Question: I currently have a relatively simple OpsWorks MEAN stack configuration, consisting of two layers.
One layer is the Node.js App Server layer, and the other layer is a Custom MongoDB layer. (As a side note, I hope one day Amazon will provide a Mongo store for OpsWorks, but until then, I had to create my own custom layer.)
I really like the way everything works, with the exception that when I deploy my Applications as shown above, the Deployment defaults to deploying to my Custom MongoDB layer as well:

Other than remembering to uncheck the boxes just before I click 'Deploy', I can't seem to find any way to specify, in the Deployment, Application, Layer, or Stack configuration, that I don't ever want my Application deployed to my Custom layer.
That's possibly not a huge deal for my MongoDB layer specifically, but it doesn't seem to make sense to have the application code over there in general, and I can most certainly envision application-specific custom chef configuration that I definitely don't want applied to my DB layer.
Can anyone point me at a configuration option or other mechanism for excluding deployment to a custom OpsWorks layer?
Thanks!
-- Tim
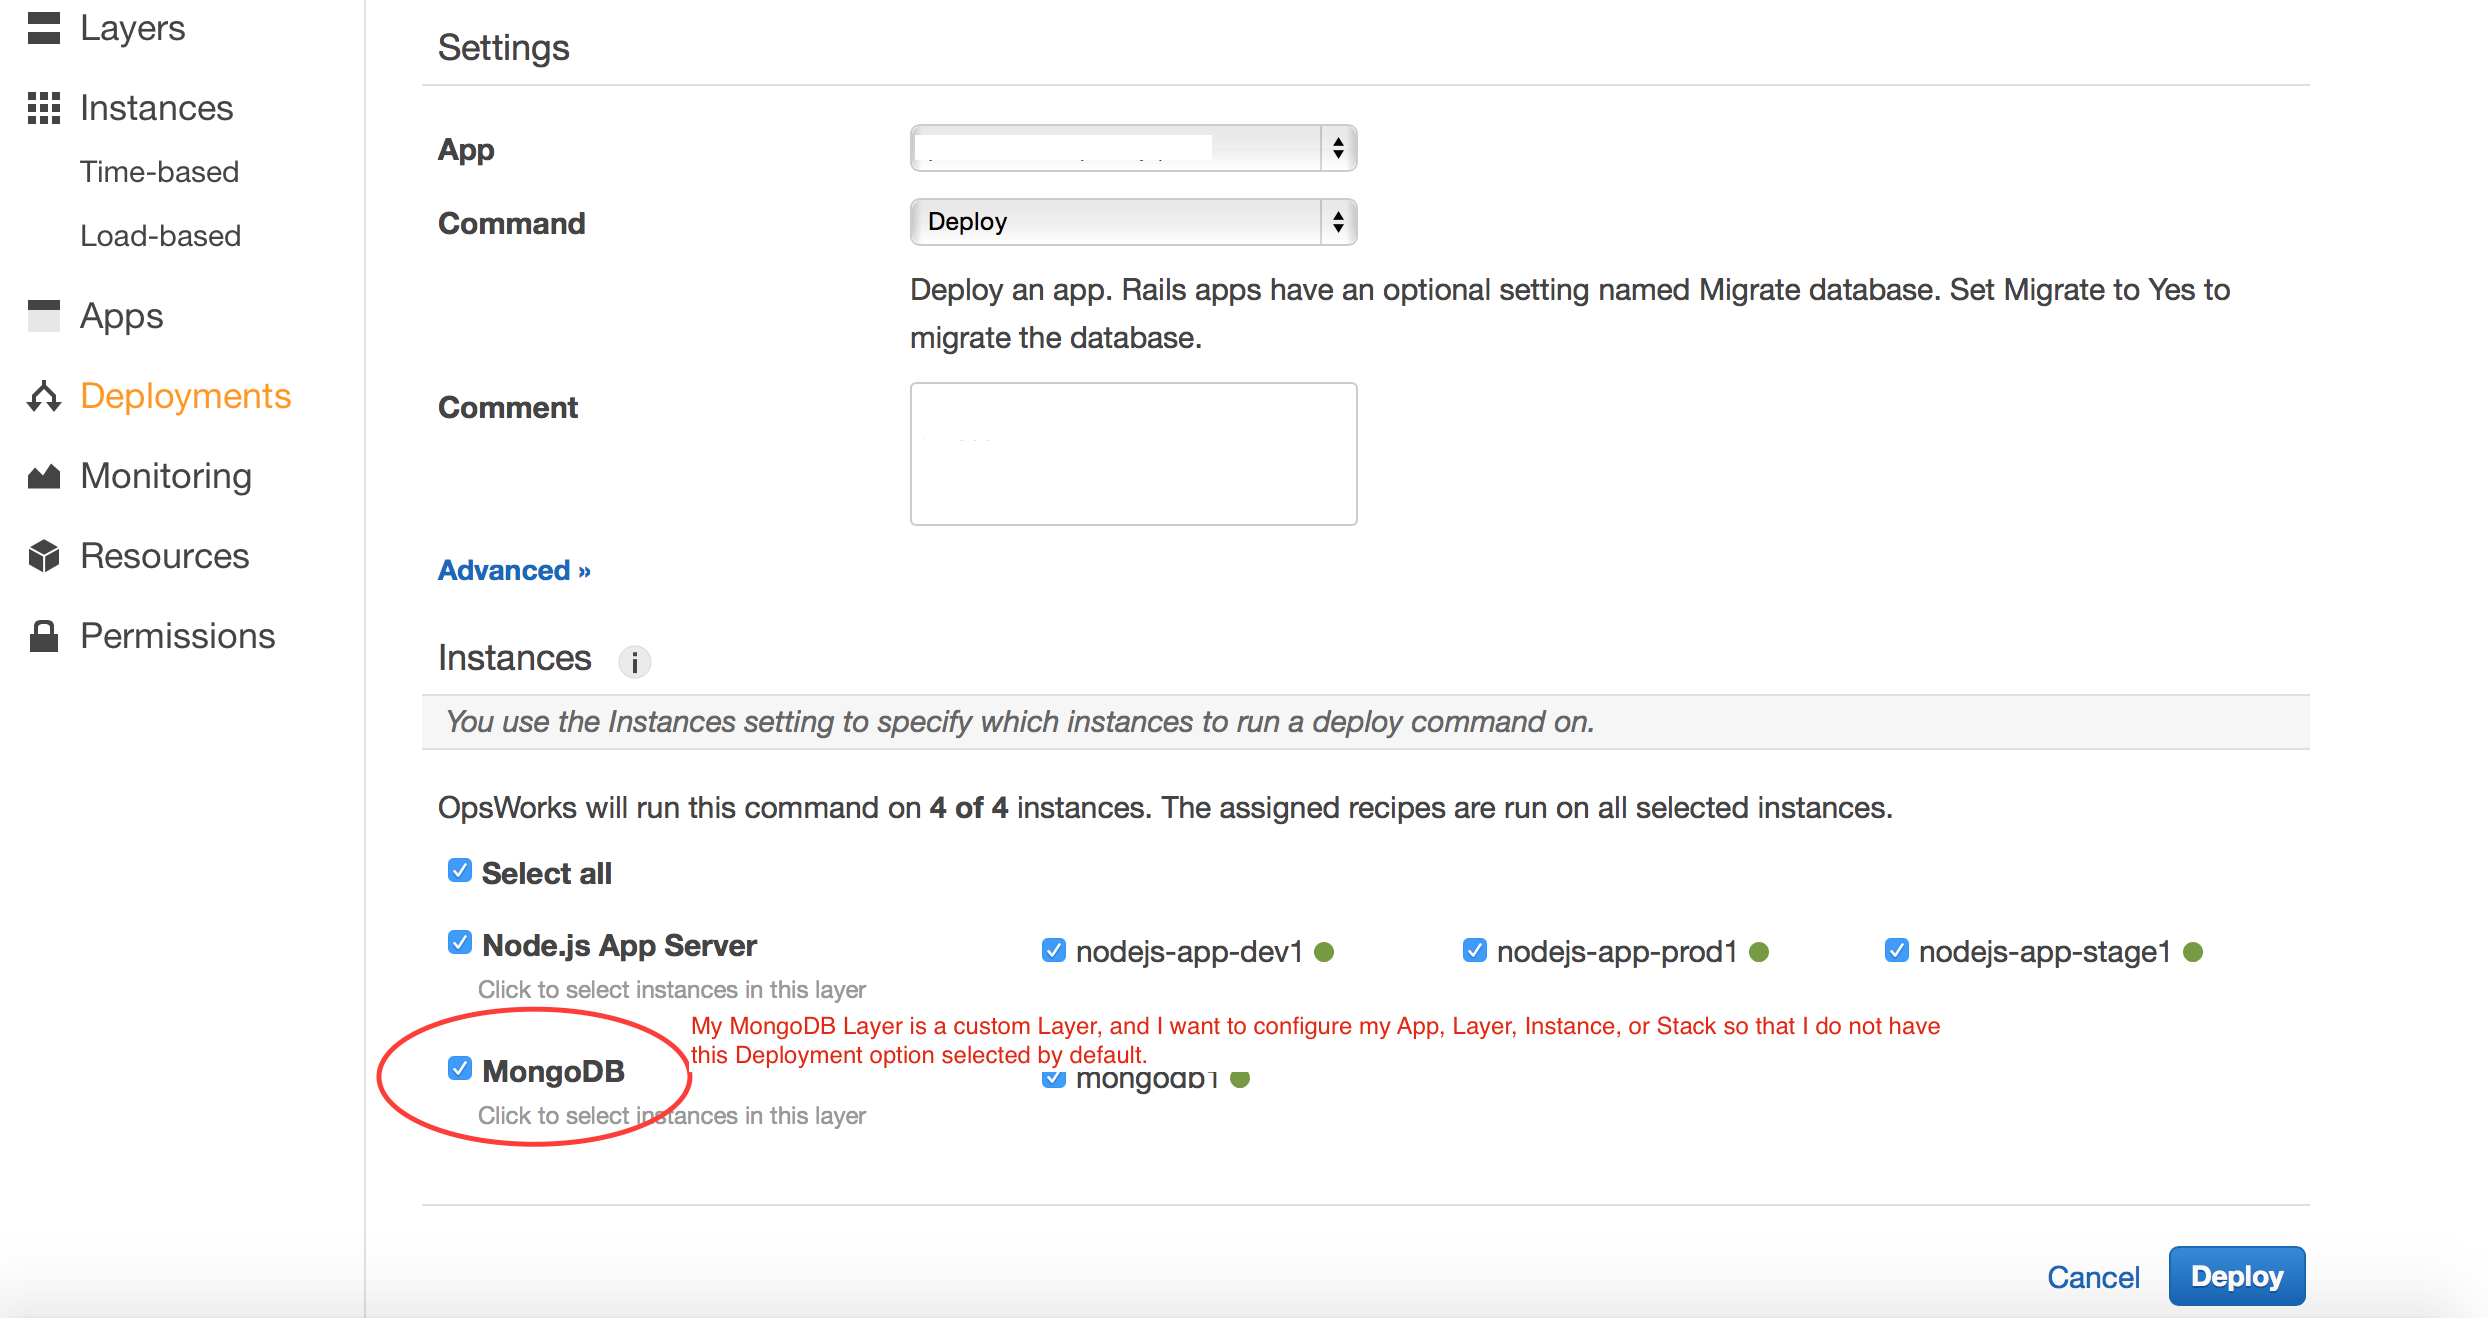
Answer: Deploying your application to all instances in your Stack is safe, OpsWorks won't install your Node application on your MongoDB.
When you do a deployment in OpsWorks, a deployment event get's triggered on the selected instances. Your MongoDB layer for example will most probably just discard the deployment for your application unless you write explicitly a recipe.
If you still want to save a selection of instances you want to deploy to you just create your deployment once and later you repeat that deployment. OpsWorks will persist the selected instances in there.